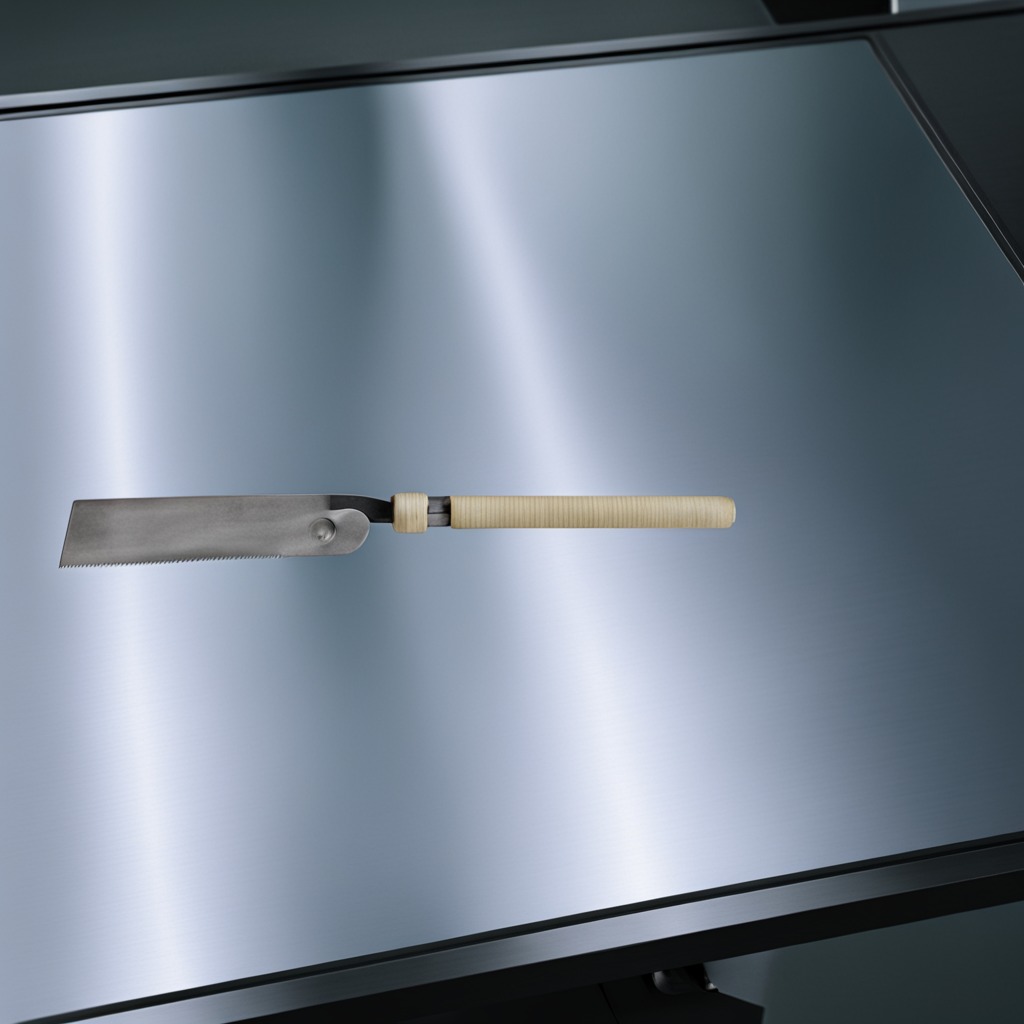
A metal saw is lying on the metal table in the machine shop under fluorescent lights.